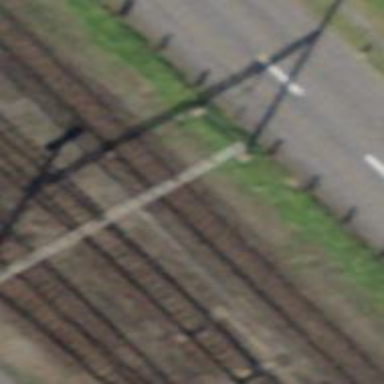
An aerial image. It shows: Railway milestone.